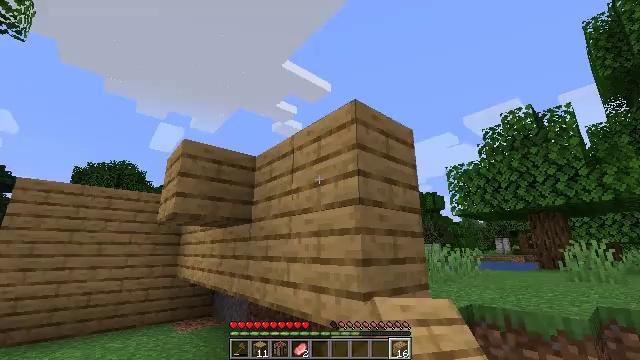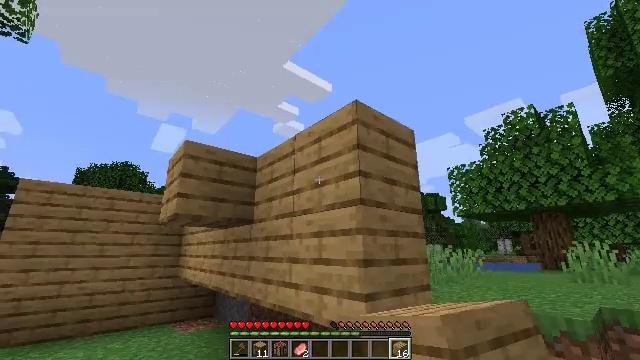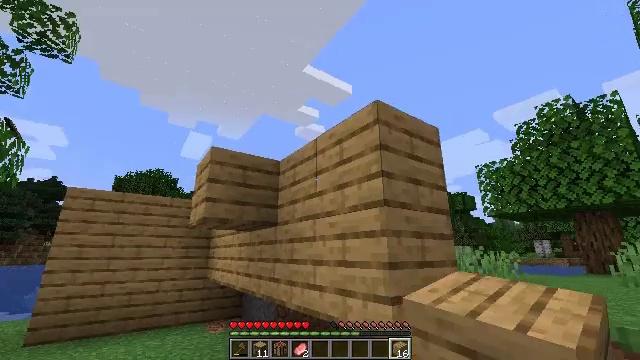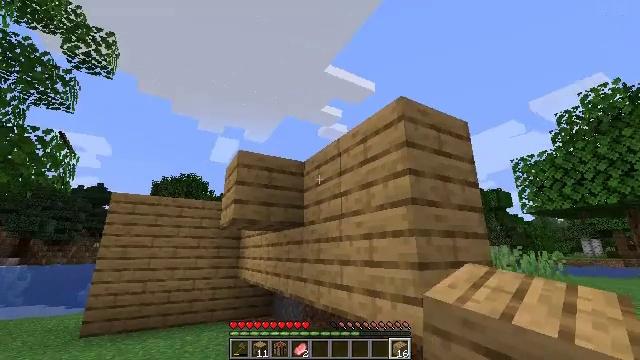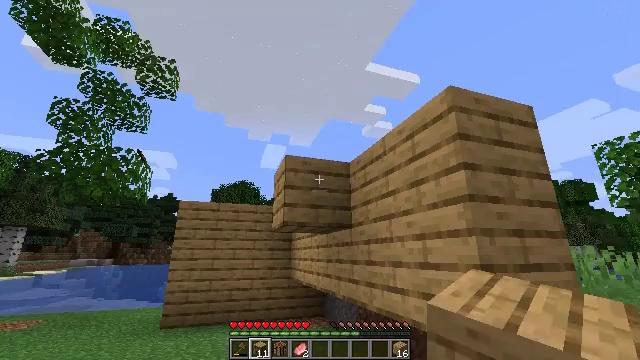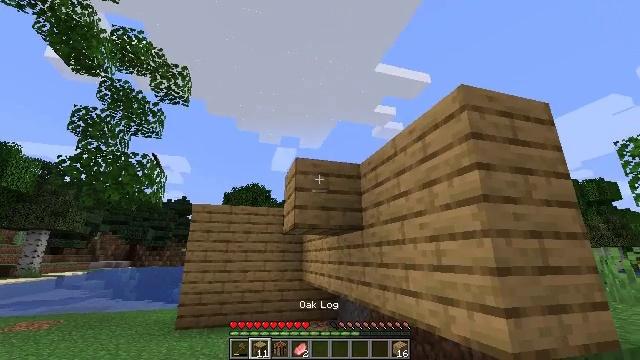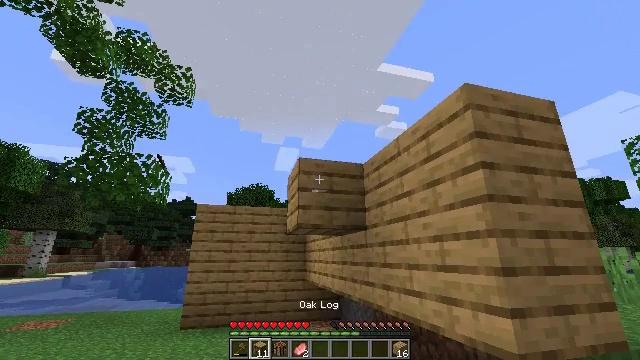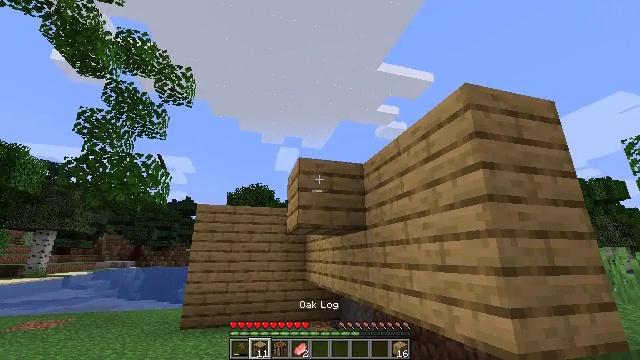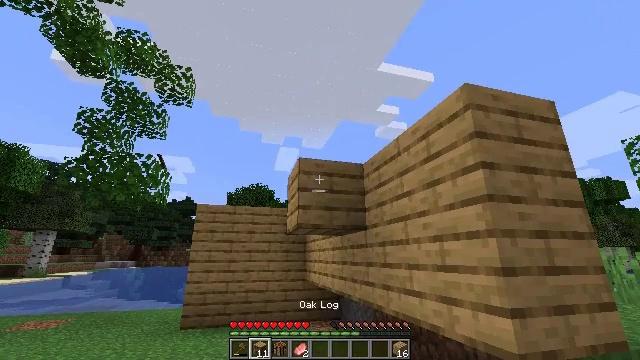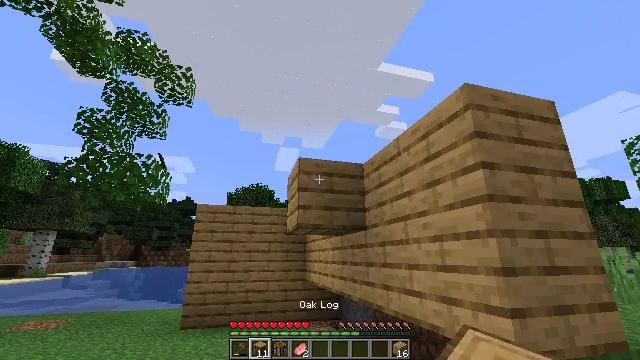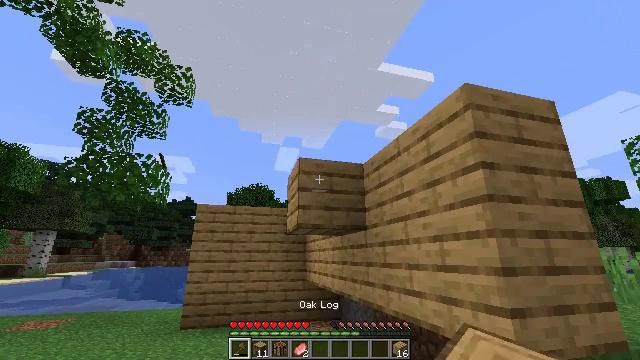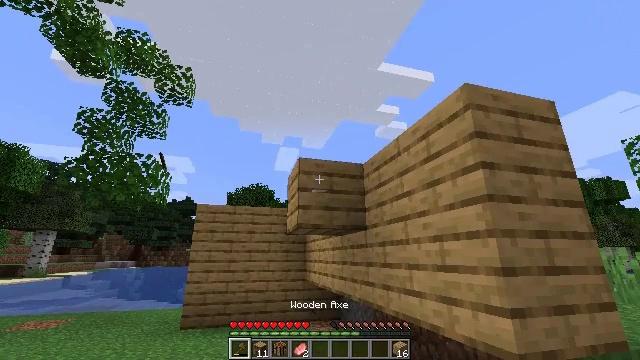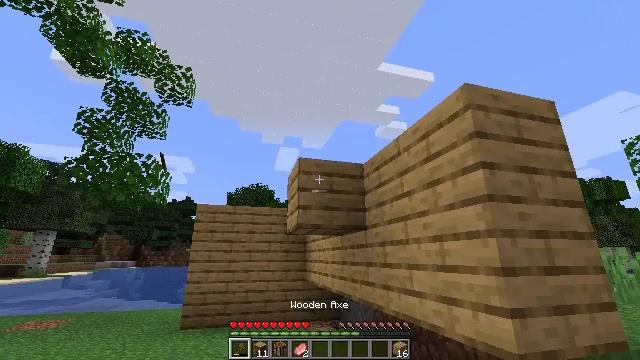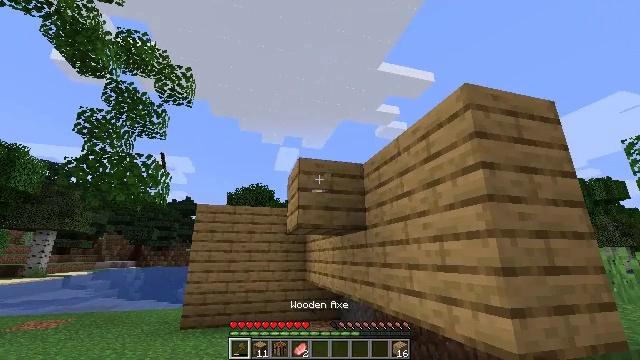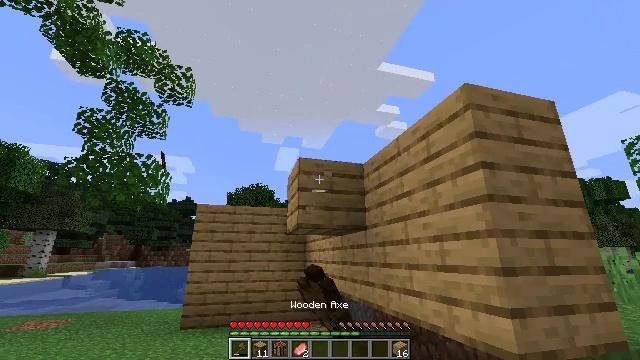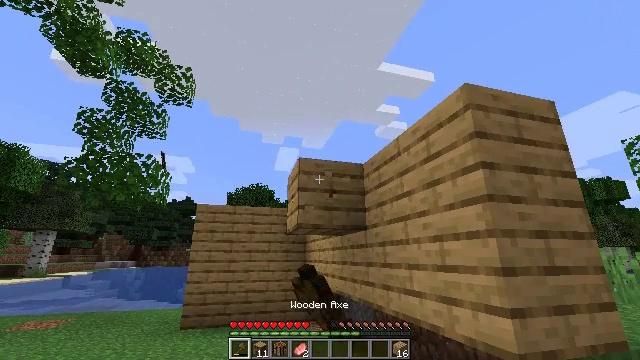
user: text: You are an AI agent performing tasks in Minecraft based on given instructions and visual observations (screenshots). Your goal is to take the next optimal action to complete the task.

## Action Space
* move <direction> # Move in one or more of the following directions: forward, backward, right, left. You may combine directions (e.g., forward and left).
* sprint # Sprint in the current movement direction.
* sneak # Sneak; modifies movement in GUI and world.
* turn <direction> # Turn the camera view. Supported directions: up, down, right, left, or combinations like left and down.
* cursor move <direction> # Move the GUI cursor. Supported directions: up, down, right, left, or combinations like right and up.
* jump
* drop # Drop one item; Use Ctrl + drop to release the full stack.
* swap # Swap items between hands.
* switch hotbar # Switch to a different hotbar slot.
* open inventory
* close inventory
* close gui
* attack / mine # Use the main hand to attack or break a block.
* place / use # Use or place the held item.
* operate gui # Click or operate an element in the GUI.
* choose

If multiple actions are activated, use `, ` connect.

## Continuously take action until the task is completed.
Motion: motion action
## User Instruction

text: Gather some oak planks.
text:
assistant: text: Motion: no_op
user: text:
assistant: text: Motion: turn left
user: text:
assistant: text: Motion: turn left
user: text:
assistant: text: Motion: turn left, switch to hotbar 2
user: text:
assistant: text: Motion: turn left, switch to hotbar 2
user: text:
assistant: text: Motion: switch to hotbar 2
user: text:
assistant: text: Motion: no_op
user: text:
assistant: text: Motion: no_op
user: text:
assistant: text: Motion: no_op
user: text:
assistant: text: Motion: switch to hotbar 1
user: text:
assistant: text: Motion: switch to hotbar 1
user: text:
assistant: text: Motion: no_op
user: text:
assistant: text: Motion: attack / mine
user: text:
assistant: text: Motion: attack / mine
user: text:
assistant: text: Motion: attack / mine
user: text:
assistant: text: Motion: move forward, attack / mine
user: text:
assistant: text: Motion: move forward, attack / mine
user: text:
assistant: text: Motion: move forward, attack / mine
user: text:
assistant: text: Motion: move forward, attack / mine
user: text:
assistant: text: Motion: move forward, attack / mine
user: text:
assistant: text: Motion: move forward, attack / mine
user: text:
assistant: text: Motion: move forward, attack / mine
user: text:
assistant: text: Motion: move forward, attack / mine
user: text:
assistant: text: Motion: move forward, attack / mine
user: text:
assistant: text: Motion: attack / mine
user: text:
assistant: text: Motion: attack / mine
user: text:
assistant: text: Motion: attack / mine
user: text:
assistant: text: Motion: attack / mine
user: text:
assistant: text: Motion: attack / mine
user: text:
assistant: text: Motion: turn right, attack / mine